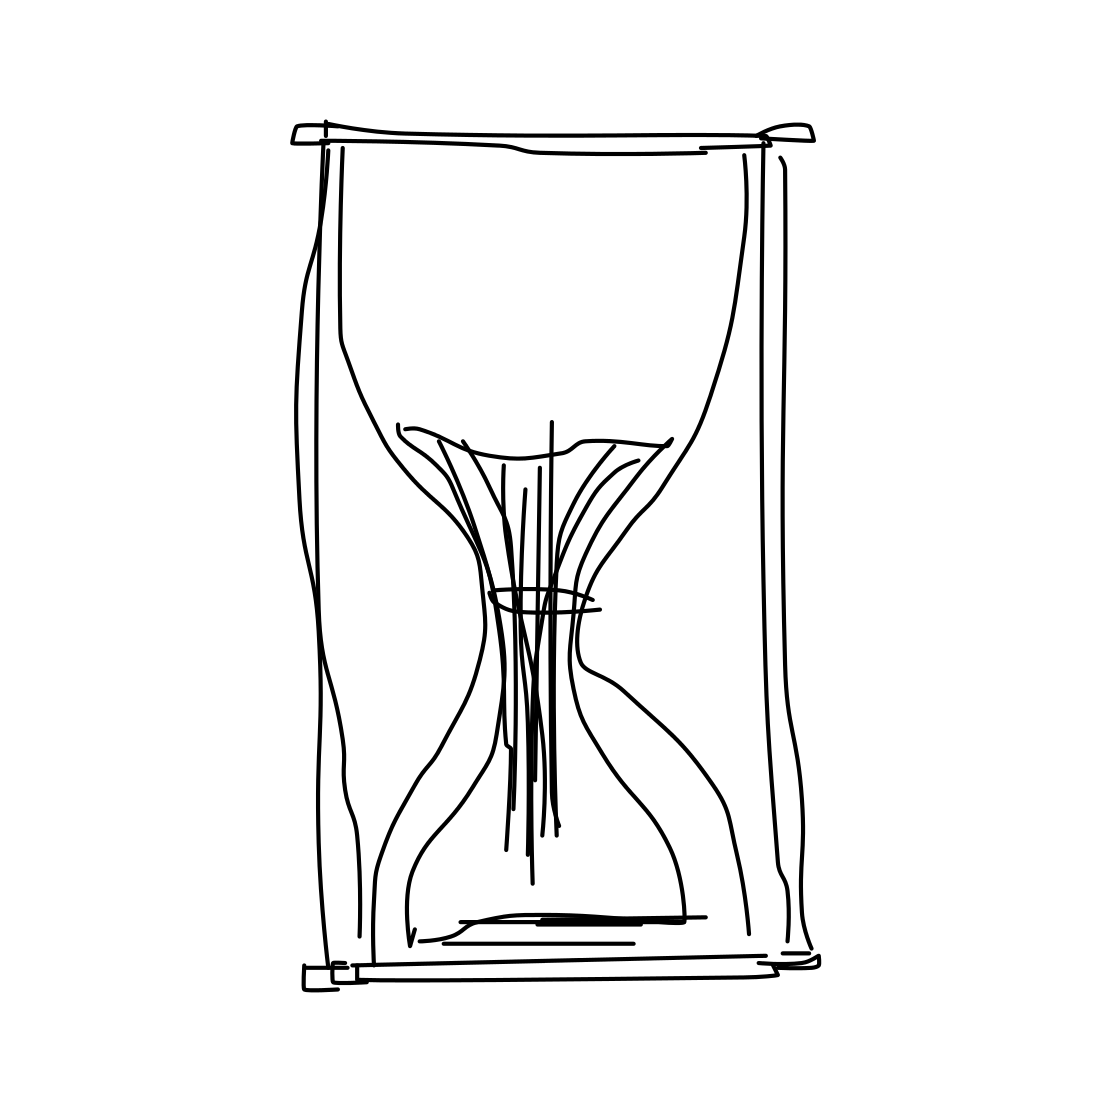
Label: hourglass